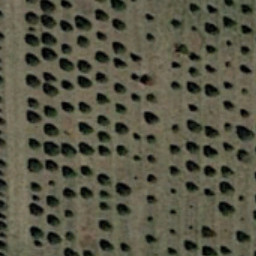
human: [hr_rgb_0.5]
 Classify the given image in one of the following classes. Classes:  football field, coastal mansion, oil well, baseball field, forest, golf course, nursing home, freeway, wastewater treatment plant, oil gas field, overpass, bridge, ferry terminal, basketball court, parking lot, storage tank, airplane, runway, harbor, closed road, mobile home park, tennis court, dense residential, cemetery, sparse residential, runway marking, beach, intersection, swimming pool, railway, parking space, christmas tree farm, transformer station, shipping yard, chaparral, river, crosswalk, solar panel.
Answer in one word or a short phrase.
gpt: christmas tree farm